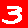
Digit: 3